Question: The below Swift 2 example gives this error:
> Value of type String has no member 'stringByAppendingPathComponent'

What do I need to change for Swift 3?
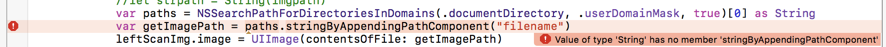
Answer: Apple is trying to move everyone off the path-as-string paradigm to URL (i.e. 'file:///path/to/file.text'). The Swift API pretty much removes all 'path' in favor of 'URL'.
You can still find it in Objective-C ('NSString'):
'''
let paths = NSSearchPathForDirectoriesInDomains(.documentDirectory, .userDomainMask, true)[0] as String
let getImagePath = NSString.path(withComponents: [paths, "fileName"])
'''
The more Swifty way:
'''
let paths = NSSearchPathForDirectoriesInDomains(.documentDirectory, .userDomainMask, true)[0] as String
let url = URL(fileURLWithPath: paths).appendingPathComponent("fileName")
'''